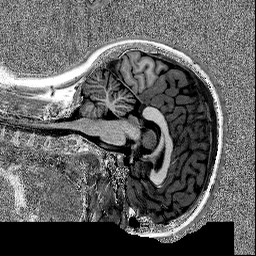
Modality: MP2RAGE
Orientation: sagittal
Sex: female